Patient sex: M
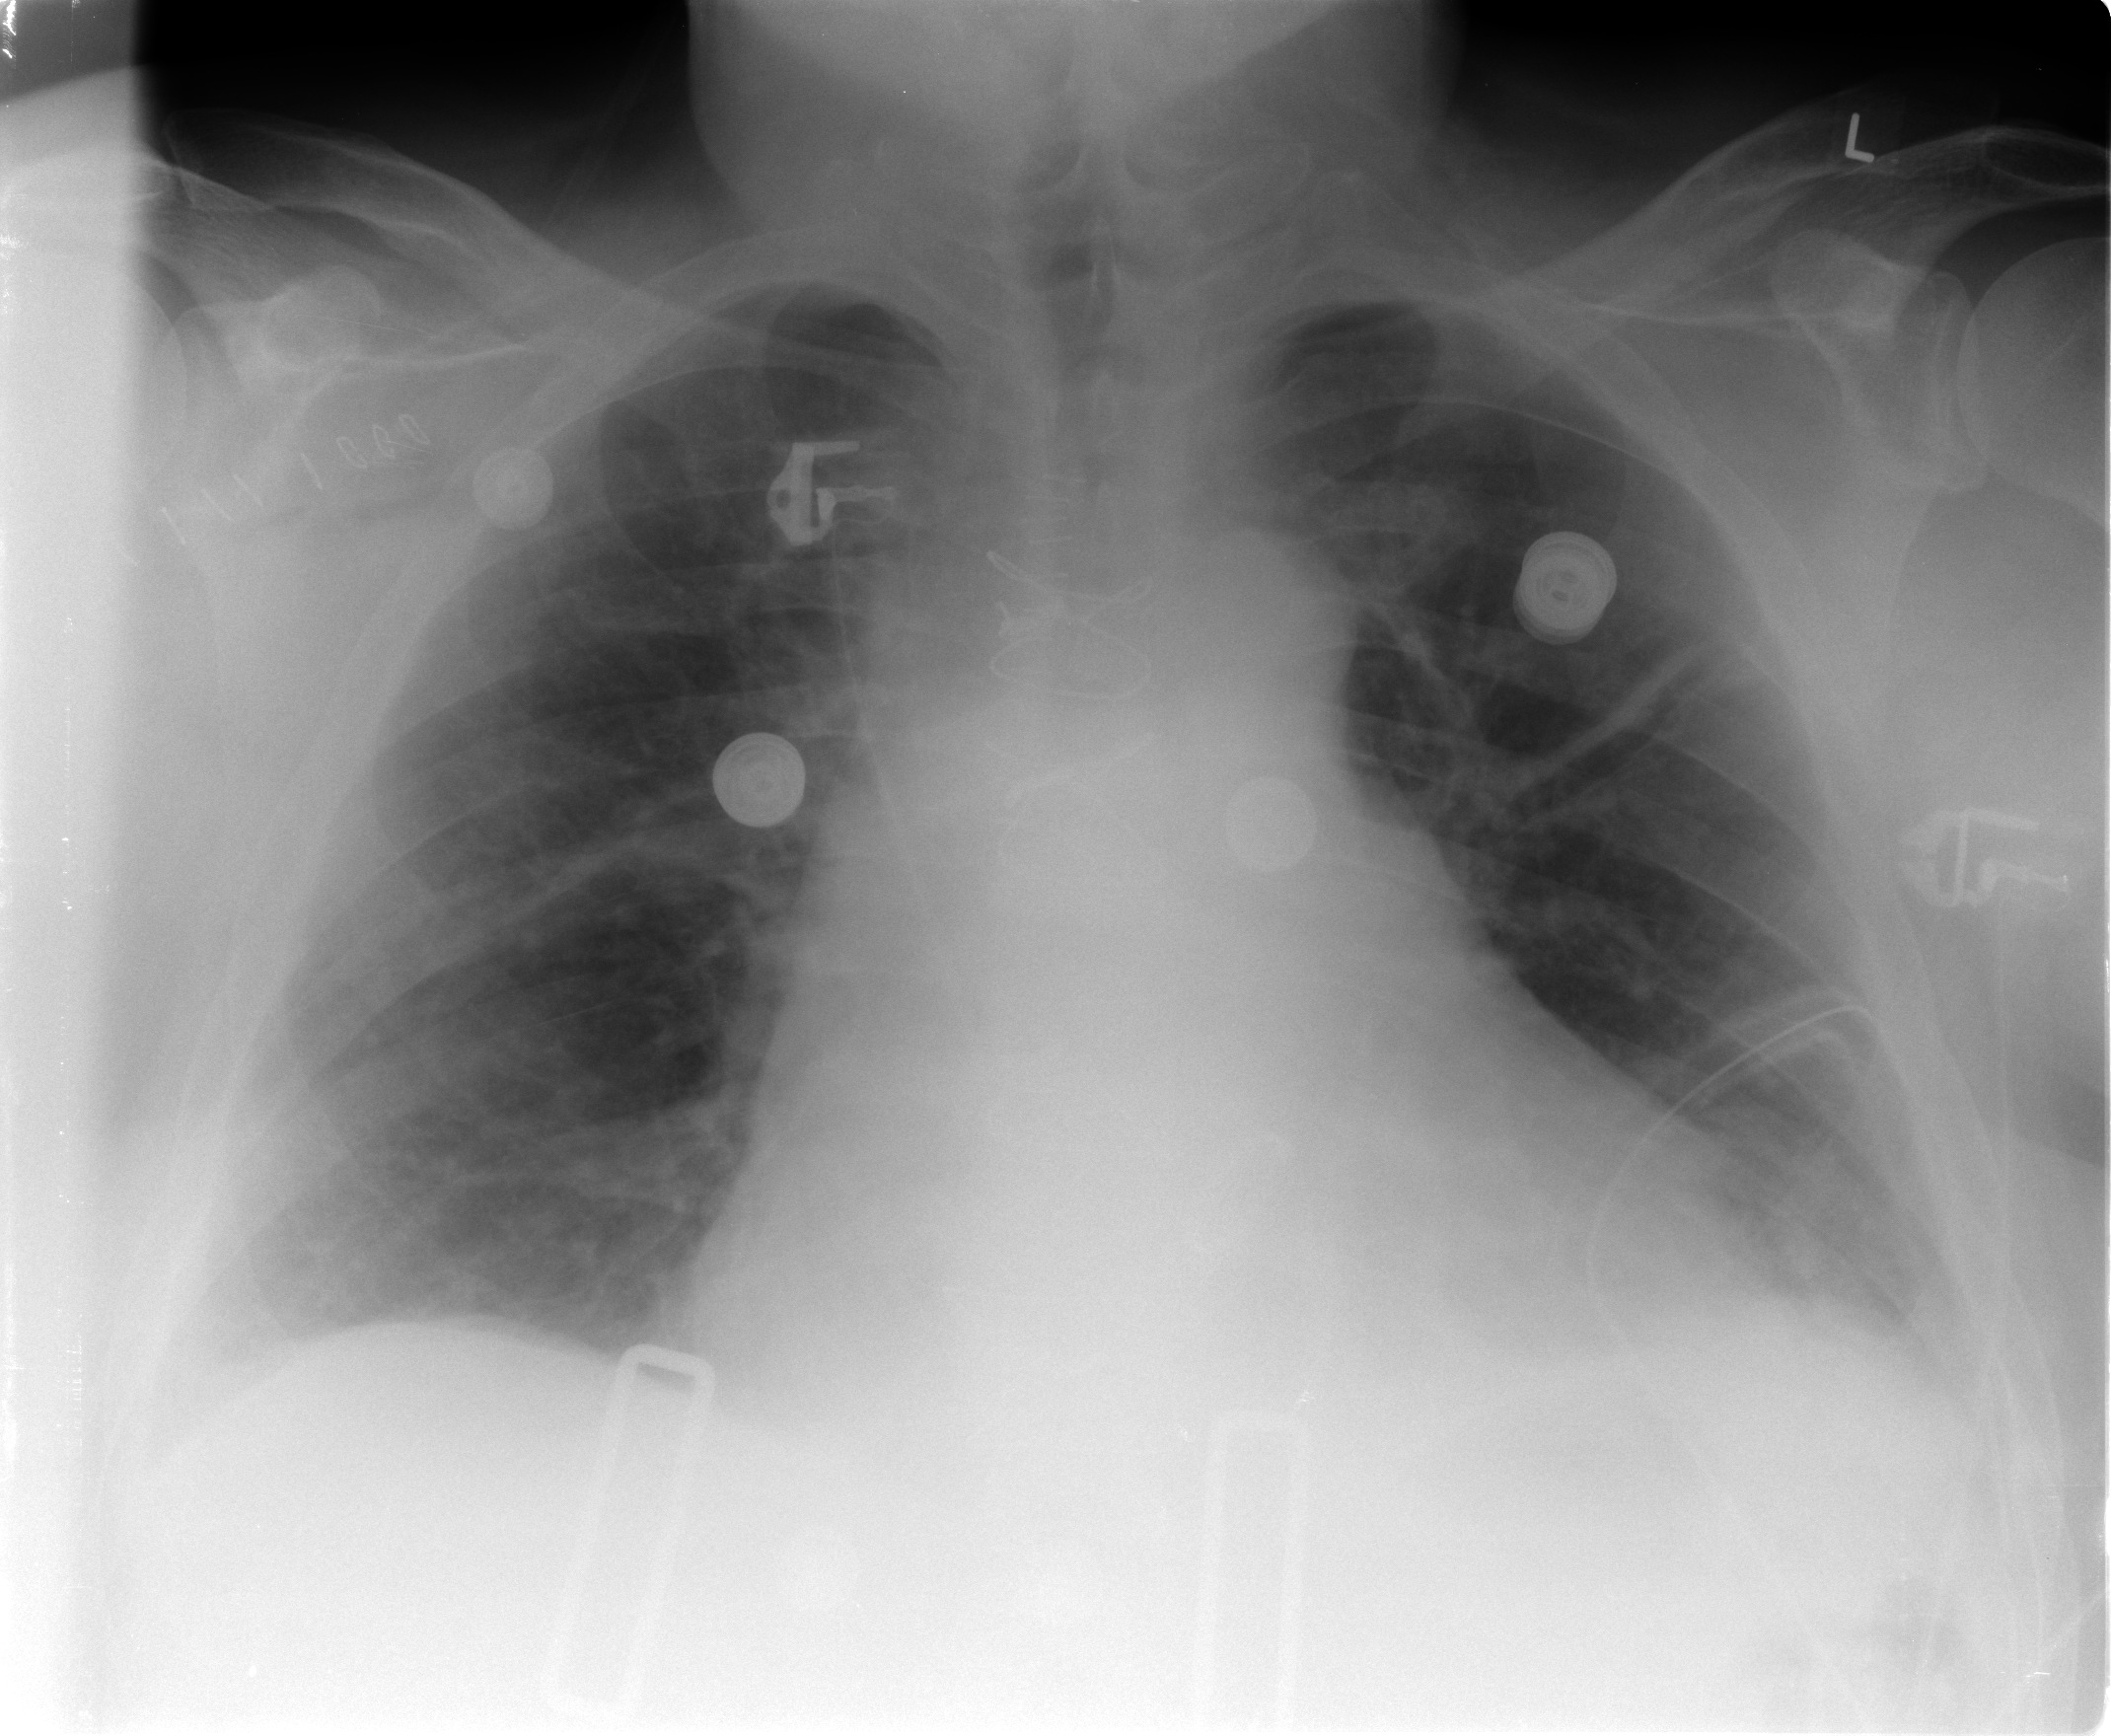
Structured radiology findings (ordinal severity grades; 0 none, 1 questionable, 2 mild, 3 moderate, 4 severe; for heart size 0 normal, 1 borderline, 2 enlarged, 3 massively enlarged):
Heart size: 2
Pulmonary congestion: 1
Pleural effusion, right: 2
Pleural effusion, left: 2
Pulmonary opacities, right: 0
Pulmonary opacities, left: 0
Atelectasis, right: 2
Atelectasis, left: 2